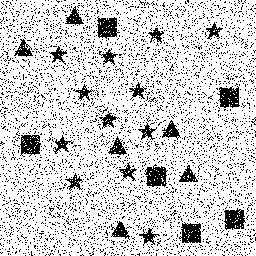
Squares: 6
Triangles: 6
Stars: 12
Total shapes: 24